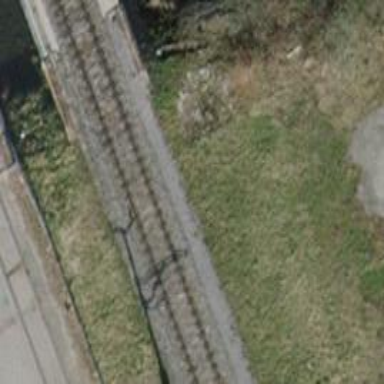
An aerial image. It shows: Railway bridge with electrified contact line. There is one track on the bridge.